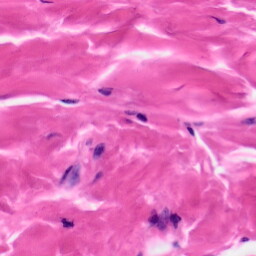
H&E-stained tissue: Skin